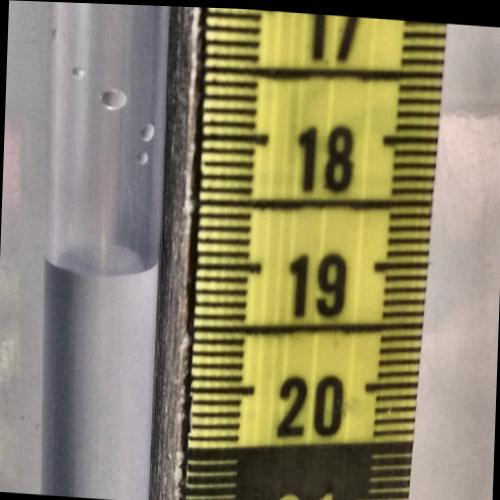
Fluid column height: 19.0 cm